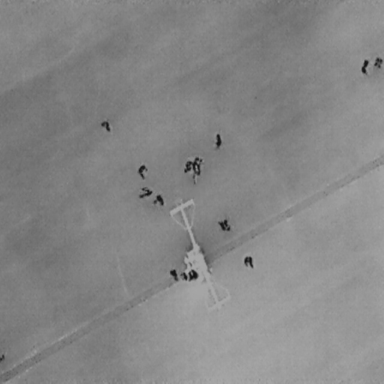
There are 13 People in the infrared image.